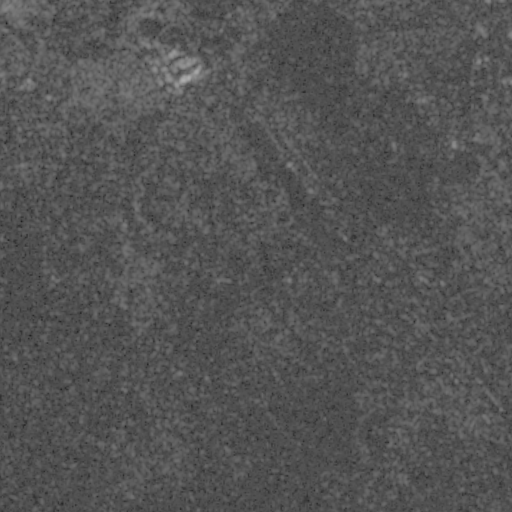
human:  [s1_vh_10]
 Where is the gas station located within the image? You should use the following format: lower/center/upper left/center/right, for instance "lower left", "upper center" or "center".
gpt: The gas station is located in the upper center of the image.
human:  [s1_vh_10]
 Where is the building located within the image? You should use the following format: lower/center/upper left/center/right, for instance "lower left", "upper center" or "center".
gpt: The building is located in the upper of the image.
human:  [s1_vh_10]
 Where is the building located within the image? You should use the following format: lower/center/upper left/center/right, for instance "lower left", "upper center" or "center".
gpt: The building is located in the upper of the image.
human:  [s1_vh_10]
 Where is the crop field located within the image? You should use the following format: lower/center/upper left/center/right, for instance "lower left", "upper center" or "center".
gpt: There is no crop field in the image.

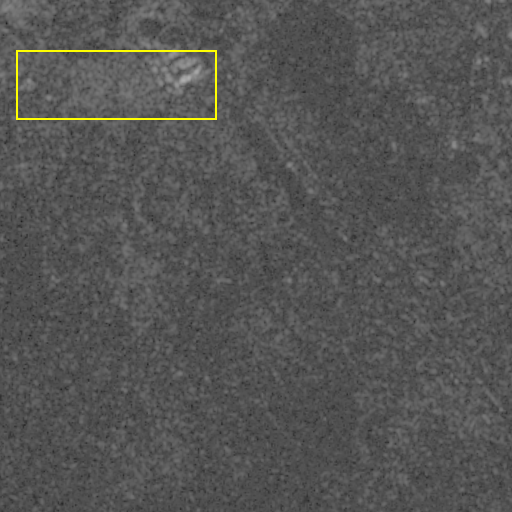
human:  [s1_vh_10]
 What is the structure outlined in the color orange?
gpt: There is no orange outline.
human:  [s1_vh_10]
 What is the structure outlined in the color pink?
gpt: There is no structure outlined in pink.